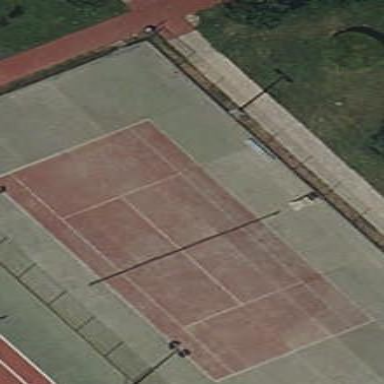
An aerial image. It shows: Tennis court in leisure pitch.